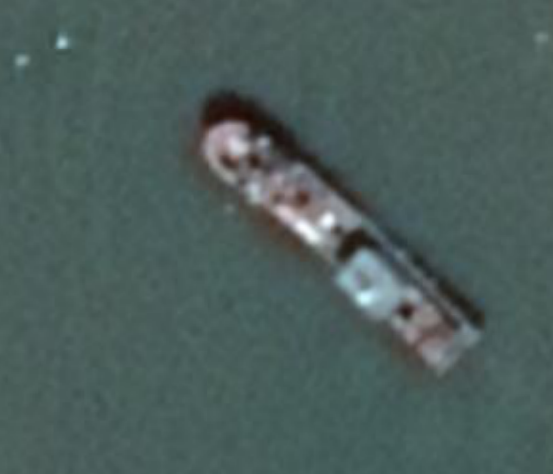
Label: Cargo_ship